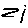
Label: zigzag